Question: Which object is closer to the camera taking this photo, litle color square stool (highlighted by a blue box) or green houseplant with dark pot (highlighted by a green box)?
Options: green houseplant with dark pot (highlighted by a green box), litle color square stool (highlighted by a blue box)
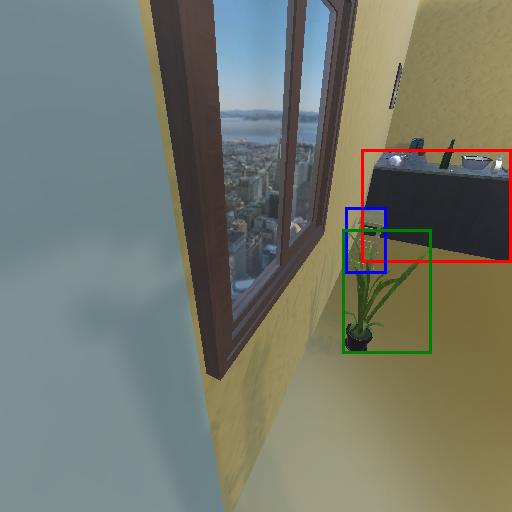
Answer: green houseplant with dark pot (highlighted by a green box)